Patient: sex F, age 64
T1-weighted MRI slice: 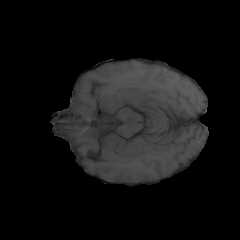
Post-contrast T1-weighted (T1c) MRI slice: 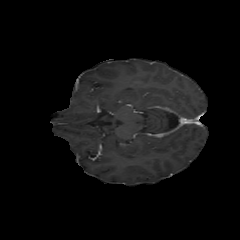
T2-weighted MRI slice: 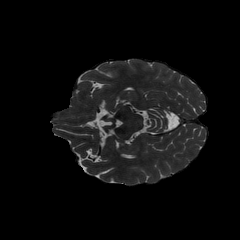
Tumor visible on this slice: no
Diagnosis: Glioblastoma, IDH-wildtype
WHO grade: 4